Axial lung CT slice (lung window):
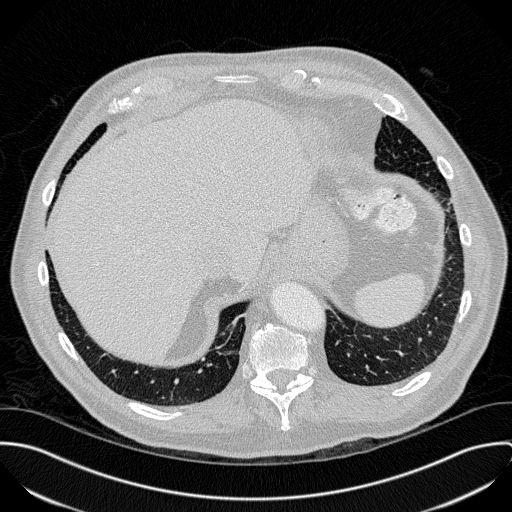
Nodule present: no